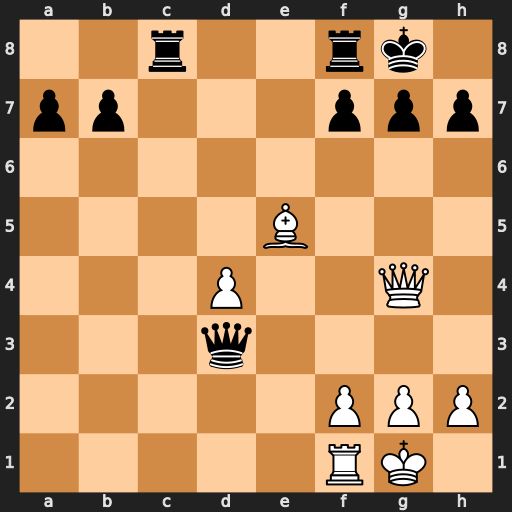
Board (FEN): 2r2rk1/pp3ppp/8/4B3/3P2Q1/3q4/5PPP/5RK1
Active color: w
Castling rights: -
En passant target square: -
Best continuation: Qxg7#